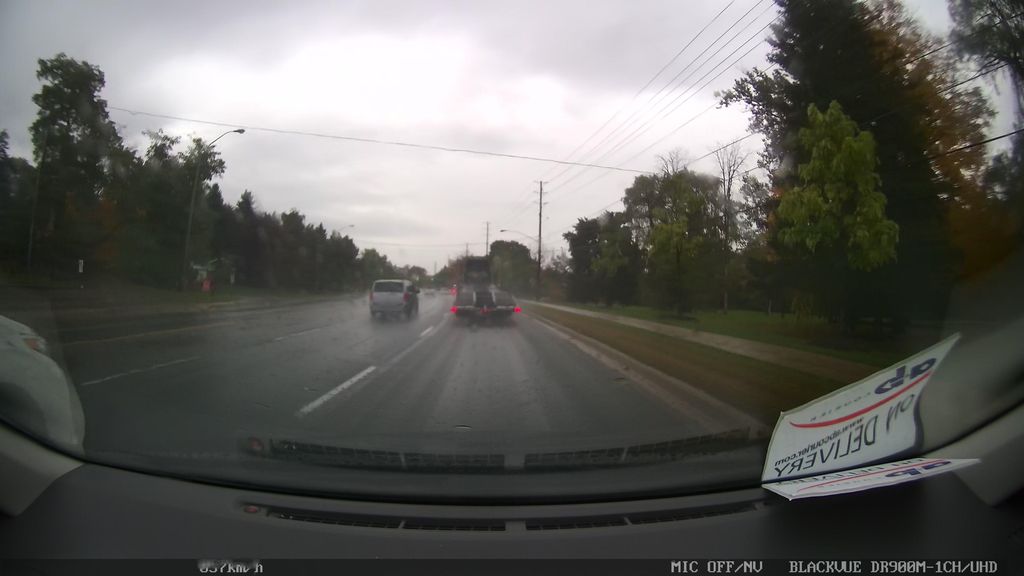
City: toronto